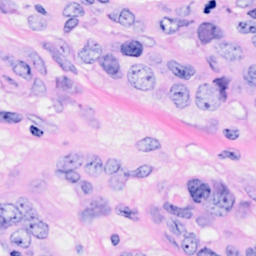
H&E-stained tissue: Breast